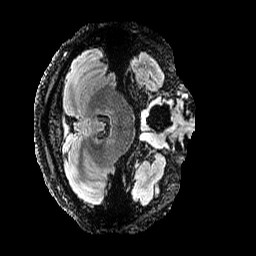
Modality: FLAIR
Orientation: axial
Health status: ill
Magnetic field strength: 3 T